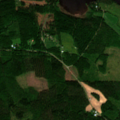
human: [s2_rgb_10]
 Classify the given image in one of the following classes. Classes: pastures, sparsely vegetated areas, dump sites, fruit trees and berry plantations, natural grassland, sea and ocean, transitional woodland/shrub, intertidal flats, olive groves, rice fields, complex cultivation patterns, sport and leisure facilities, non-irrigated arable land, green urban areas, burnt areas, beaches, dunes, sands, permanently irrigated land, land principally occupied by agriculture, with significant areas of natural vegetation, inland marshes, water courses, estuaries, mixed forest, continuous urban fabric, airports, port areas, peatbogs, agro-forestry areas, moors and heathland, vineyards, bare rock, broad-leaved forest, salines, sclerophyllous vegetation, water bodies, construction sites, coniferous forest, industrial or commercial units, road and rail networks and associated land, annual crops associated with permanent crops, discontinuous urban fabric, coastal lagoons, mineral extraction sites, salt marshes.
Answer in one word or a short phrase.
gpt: broad-leaved forest, mixed forest, transitional woodland/shrub, water bodies